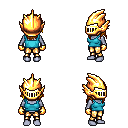
a pixel art fantasy rpg character, female body template, dark elf, purple skin, teal pirate shirt, gold greaves, blonde long hairstyle, gold helm, gold gloves, four views (front, back, left, right), 2x2 character sprite sheet, small pixel art, hard edges, no anti-aliasing